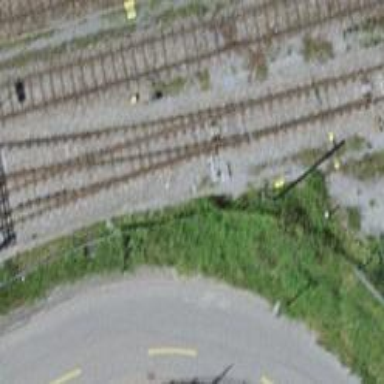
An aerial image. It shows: Railway switch.